Field crop: tomato
Growth stage: 1
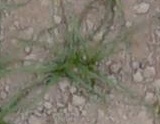
Species: cyperus